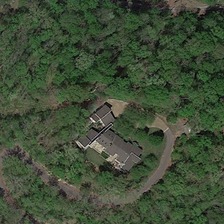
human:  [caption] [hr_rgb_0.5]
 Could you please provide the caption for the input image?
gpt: a building is surrounded by many green trees .

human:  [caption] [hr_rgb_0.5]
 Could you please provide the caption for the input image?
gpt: a building is surrounded by many green trees .

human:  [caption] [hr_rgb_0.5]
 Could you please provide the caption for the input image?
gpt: there are many trees, several buildings and path .

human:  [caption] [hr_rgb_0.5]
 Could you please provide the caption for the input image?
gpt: this picture has green, brown, black and white .

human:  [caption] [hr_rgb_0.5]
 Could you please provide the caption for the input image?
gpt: there are many trees, several buildings and path .